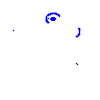
Particle: electron